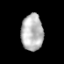
Tissue: prostate
Cell type: Myeloid cells
Senescence score: 0.3206
Nuclear area (px): 781
Mean DAPI intensity: 184.485